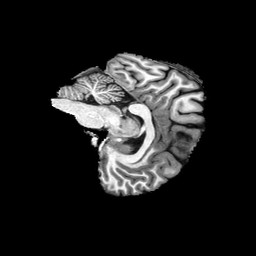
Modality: T1w
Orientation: sagittal
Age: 37
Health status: healthy
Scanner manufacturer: philips
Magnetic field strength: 3 T
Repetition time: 0.007952 s
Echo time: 0.003653 s